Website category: sports
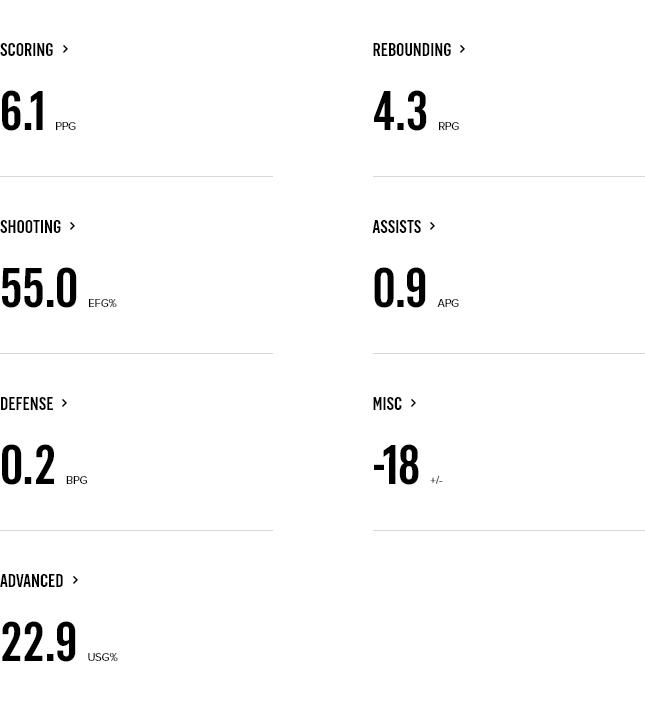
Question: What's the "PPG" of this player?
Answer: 6.1

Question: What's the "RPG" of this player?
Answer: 4.3

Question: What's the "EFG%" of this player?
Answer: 55.0

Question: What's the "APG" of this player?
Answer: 0.9

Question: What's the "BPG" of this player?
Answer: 0.2

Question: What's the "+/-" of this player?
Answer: -18

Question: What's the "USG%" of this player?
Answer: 22.9

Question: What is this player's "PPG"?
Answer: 6.1

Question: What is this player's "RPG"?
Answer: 4.3

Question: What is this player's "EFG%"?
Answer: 55.0

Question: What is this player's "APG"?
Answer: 0.9

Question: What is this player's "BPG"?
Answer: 0.2

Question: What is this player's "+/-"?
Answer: -18

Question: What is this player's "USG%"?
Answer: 22.9

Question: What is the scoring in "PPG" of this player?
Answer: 6.1

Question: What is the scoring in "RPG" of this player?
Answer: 4.3

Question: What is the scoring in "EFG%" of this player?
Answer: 55.0

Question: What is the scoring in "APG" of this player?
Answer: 0.9

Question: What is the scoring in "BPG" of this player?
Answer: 0.2

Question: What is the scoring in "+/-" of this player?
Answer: -18

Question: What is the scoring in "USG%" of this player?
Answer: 22.9

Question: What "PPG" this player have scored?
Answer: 6.1

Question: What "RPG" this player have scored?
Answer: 4.3

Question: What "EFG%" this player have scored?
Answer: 55.0

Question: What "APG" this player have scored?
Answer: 0.9

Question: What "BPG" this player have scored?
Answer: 0.2

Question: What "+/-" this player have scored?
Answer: -18

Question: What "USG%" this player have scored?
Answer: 22.9

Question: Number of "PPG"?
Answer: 6.1

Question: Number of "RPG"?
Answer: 4.3

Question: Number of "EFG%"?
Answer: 55.0

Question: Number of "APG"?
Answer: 0.9

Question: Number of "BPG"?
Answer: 0.2

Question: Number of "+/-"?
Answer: -18

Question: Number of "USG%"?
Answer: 22.9

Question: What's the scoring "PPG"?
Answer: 6.1

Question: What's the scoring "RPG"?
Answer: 4.3

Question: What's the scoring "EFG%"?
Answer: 55.0

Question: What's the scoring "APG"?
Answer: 0.9

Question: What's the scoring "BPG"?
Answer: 0.2

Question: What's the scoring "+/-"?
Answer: -18

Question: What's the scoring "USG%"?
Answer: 22.9